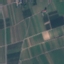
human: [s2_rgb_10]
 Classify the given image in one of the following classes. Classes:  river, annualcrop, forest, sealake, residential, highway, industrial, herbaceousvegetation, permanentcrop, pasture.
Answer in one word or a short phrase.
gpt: PermanentCrop